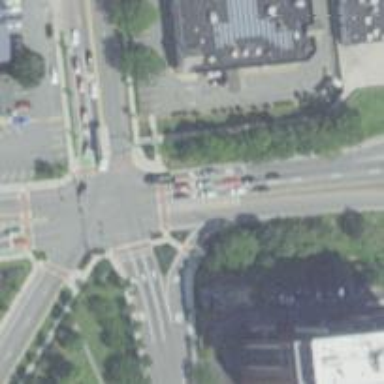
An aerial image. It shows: Marked crossing on footway.